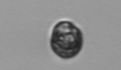
Label: Dinophyceae